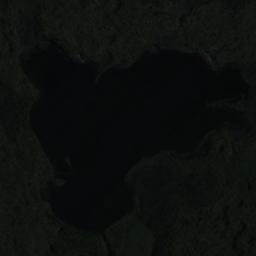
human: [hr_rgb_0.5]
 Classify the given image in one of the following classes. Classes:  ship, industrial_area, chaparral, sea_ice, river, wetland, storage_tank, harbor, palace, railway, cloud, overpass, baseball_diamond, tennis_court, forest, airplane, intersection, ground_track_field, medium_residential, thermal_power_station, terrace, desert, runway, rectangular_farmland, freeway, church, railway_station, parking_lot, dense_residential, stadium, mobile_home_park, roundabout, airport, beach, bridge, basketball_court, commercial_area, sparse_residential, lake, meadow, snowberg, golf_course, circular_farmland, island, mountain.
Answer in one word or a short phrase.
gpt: lake